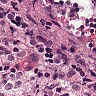
Metastatic tissue present: yes